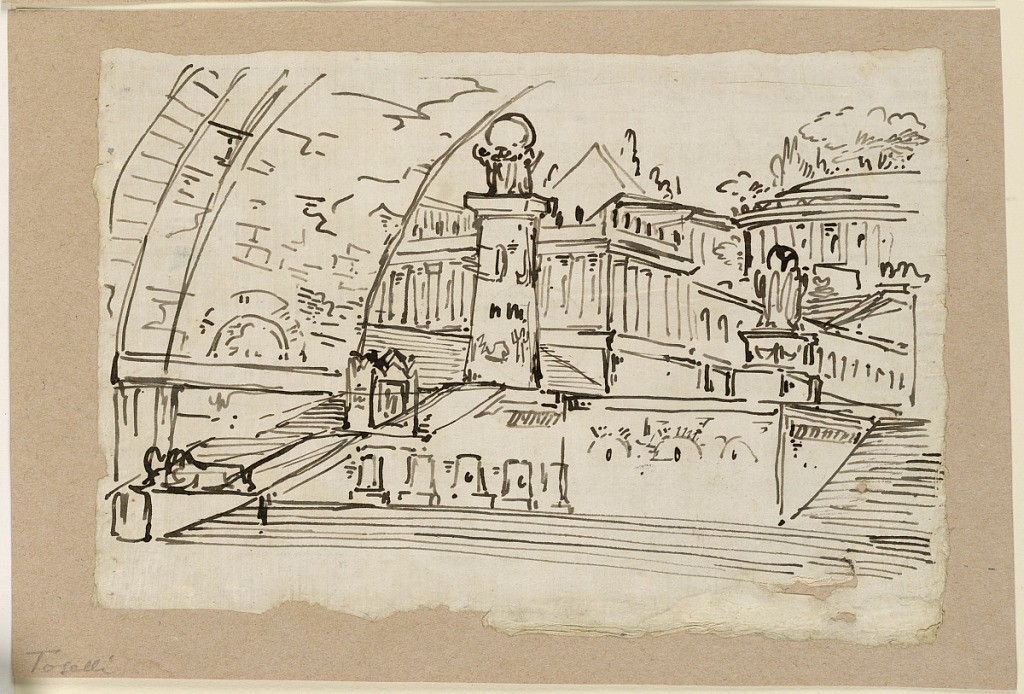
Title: Stage Design, Group of Antique Buildings
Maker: Angelo Toselli, ca. 1765? – 1826
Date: ca. 1800
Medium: Pen and ink on paper
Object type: Drawing
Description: Horizontal rectangle. Group of pedestals, monuments, and buildings on hillside.